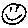
Label: smiley face